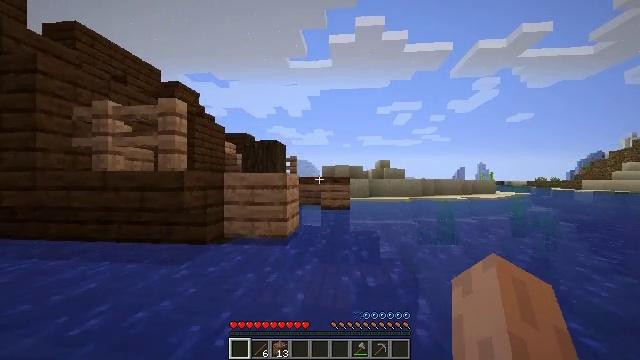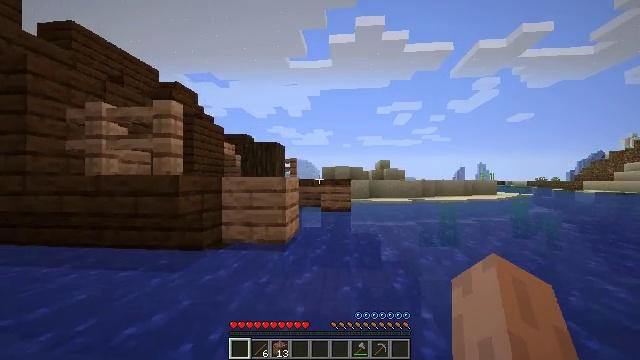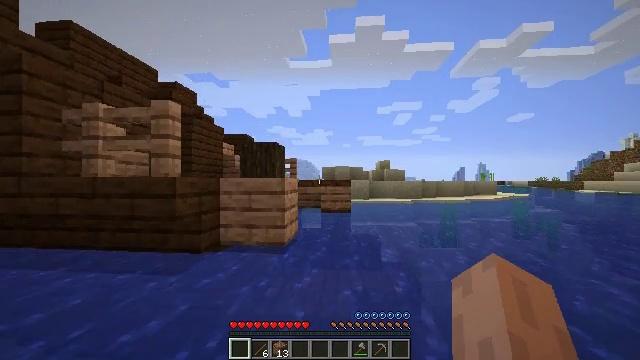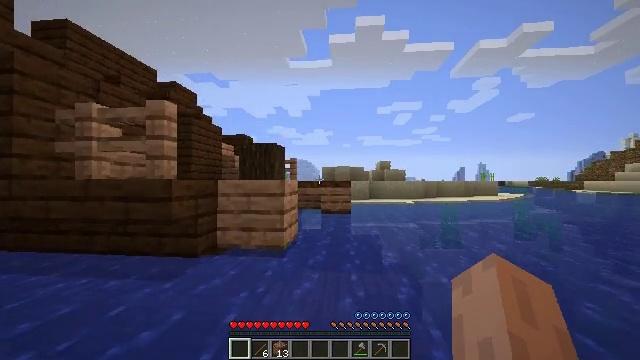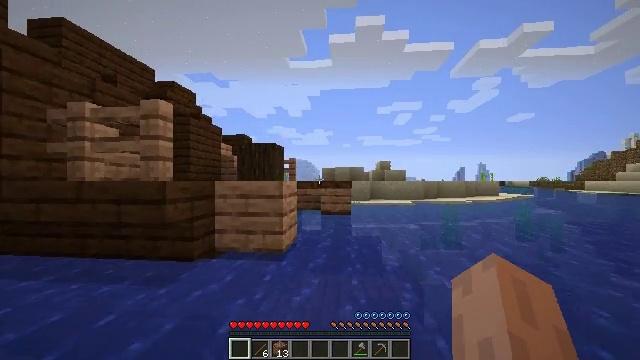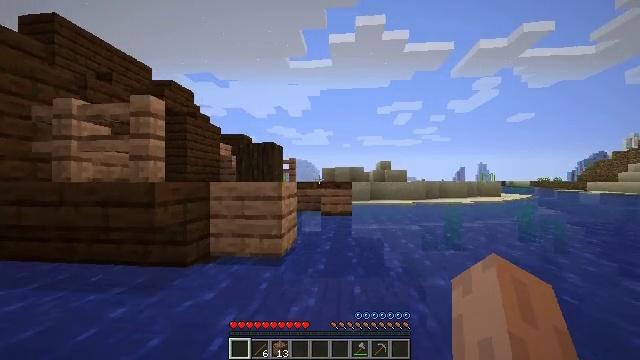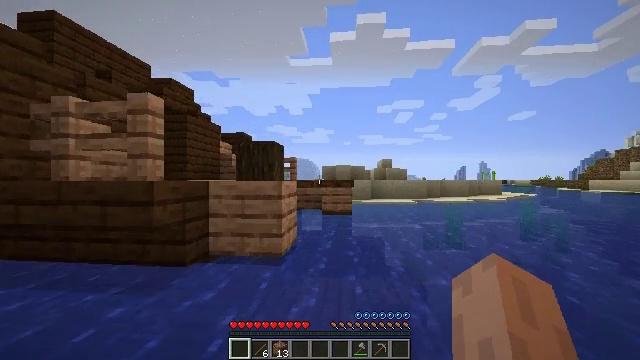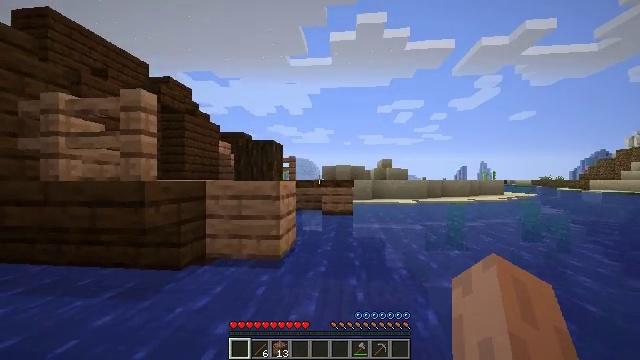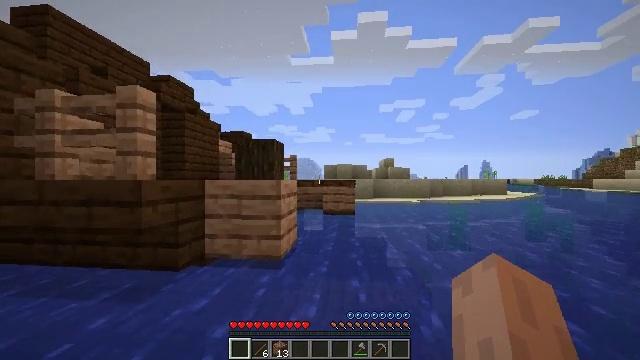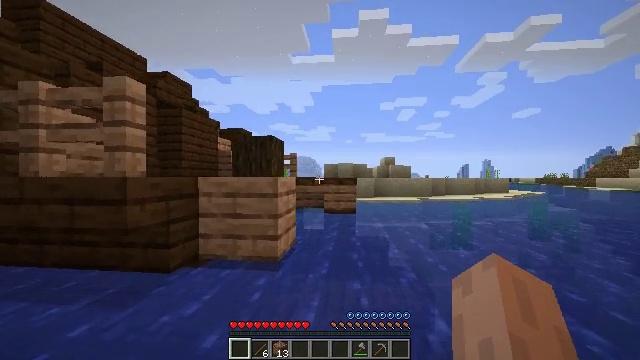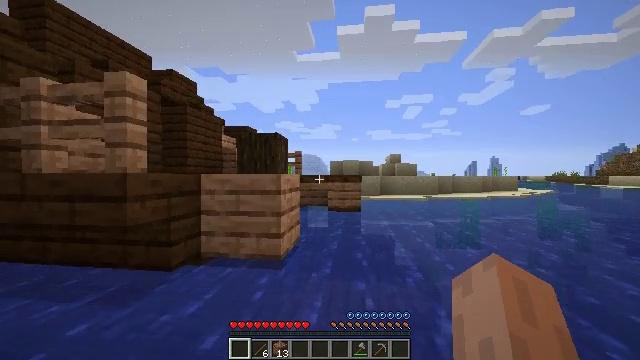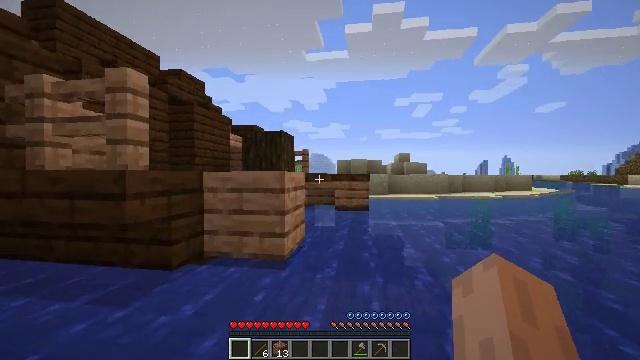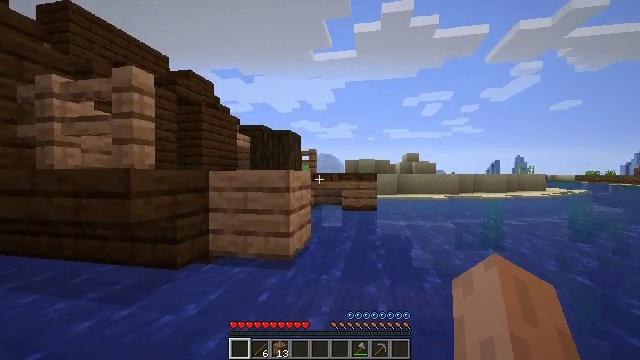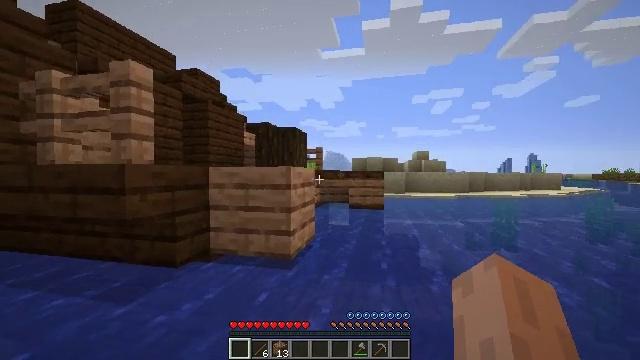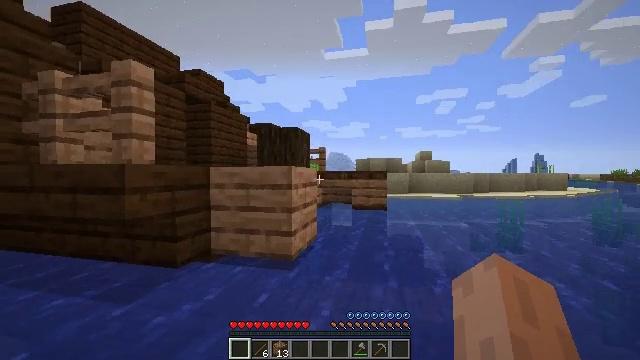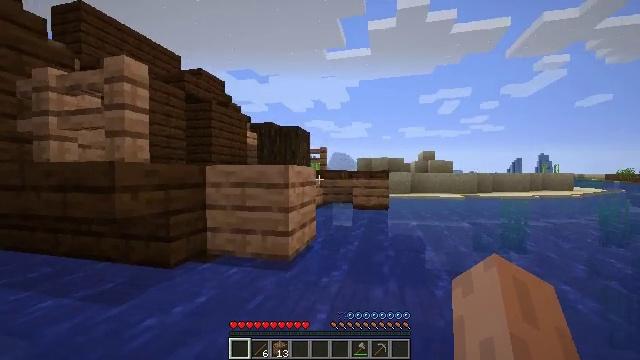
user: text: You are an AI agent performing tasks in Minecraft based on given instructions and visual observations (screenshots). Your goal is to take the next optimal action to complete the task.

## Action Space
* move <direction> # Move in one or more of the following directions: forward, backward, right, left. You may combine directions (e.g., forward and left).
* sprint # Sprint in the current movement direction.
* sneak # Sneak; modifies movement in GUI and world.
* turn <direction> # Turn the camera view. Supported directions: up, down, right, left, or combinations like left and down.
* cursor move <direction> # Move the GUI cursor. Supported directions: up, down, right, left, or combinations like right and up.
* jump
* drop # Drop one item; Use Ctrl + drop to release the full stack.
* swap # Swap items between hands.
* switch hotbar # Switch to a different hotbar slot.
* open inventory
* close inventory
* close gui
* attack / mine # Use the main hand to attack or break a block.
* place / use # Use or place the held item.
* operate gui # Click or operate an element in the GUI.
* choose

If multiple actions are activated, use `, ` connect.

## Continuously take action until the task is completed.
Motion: motion action
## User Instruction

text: Break the jungle slab to collect it.
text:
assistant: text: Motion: move forward
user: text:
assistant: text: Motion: move forward
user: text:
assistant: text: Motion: move forward
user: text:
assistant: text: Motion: move forward
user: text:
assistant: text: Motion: move forward
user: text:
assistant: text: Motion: move forward
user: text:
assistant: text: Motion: move forward
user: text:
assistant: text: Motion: move forward
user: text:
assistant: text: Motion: move forward and move right
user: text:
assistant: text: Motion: move forward and move right, turn left
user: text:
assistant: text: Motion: move forward and move right, turn left
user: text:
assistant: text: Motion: move forward and move right, turn left
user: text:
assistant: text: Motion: move forward and move right, turn left
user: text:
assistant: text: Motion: move forward and move right
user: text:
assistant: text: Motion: move forward and move right, jump
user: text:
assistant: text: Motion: move forward, turn left, jump
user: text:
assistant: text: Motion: move forward, turn left, jump
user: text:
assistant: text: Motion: move forward, jump
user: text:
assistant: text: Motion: move forward, jump
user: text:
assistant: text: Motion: move forward, jump
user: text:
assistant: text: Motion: move forward and move right, turn left, jump
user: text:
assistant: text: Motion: move forward and move right
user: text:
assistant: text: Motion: move forward and move right
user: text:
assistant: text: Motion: move forward and move right
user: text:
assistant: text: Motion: move forward and move right
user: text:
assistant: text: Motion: move forward and move right
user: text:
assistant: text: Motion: move forward and move right
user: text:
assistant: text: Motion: move forward and move right
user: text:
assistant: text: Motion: move forward and move right, turn left
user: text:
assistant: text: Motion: move forward and move right